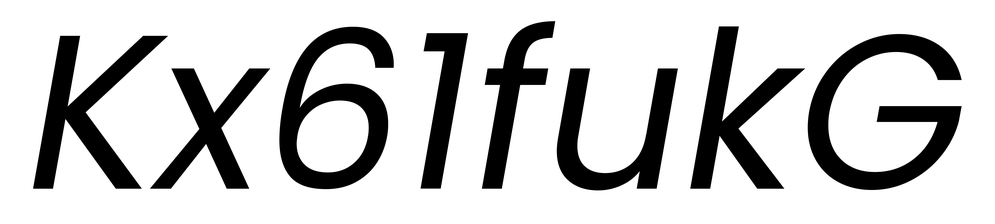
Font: Poppins-Italic